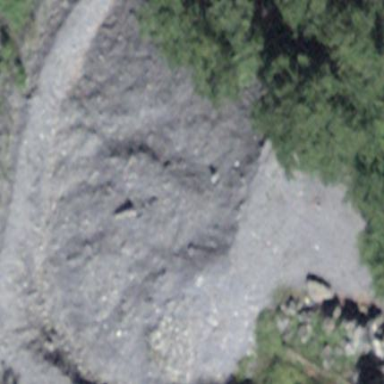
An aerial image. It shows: Scree landscape.